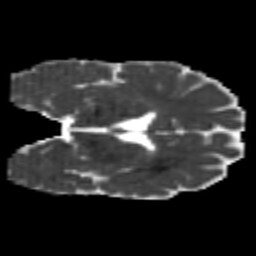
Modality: MD
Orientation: coronal
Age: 24
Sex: male
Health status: healthy
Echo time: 0.074 s